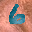
Label: 6